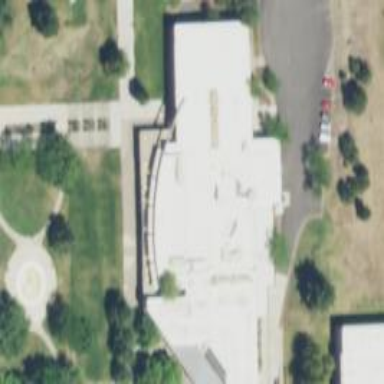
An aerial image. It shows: College building.